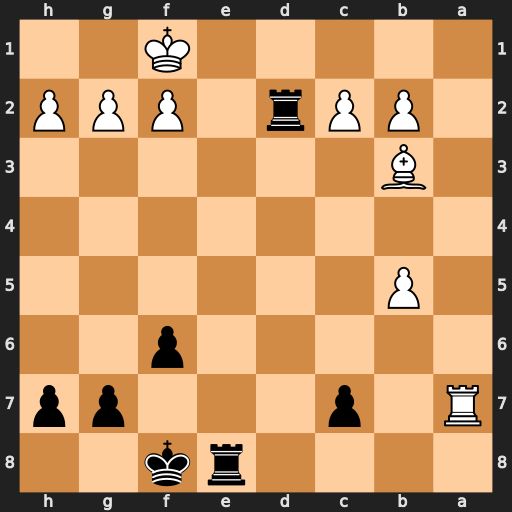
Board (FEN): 4rk2/R1p3pp/5p2/1P6/8/1B6/1PPr1PPP/5K2
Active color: b
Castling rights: -
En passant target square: -
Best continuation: Rd1#